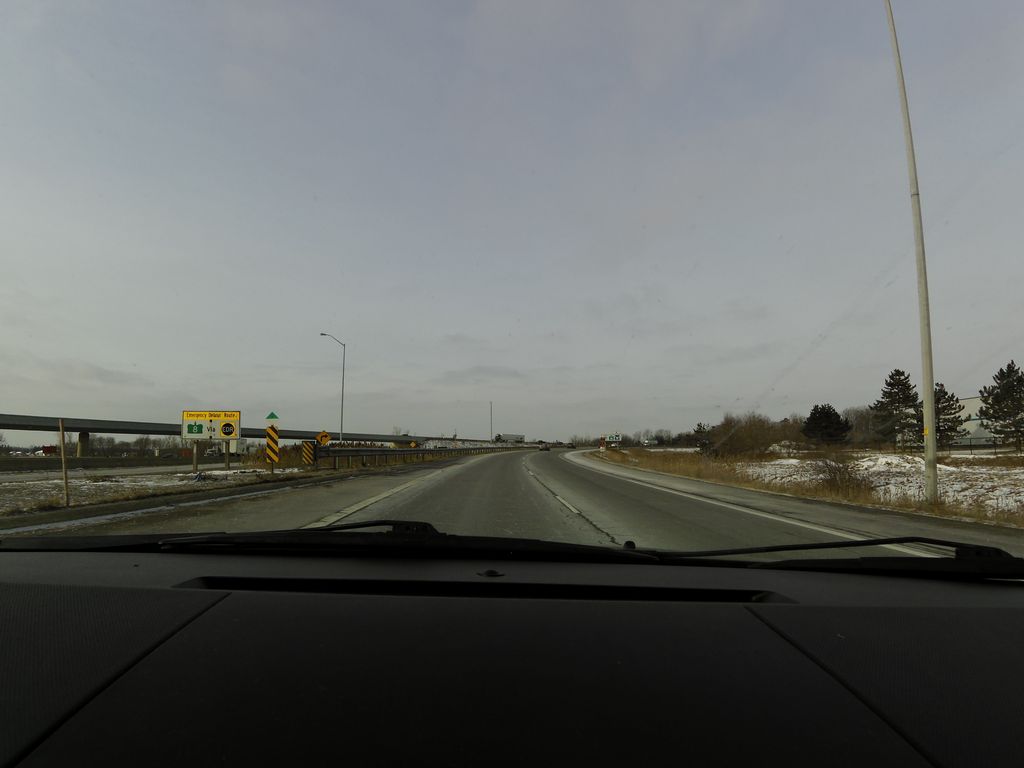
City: kitchener-waterloo